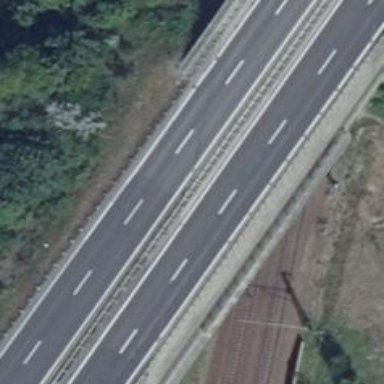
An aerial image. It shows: Trunk road bridge.